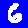
Digit: 6